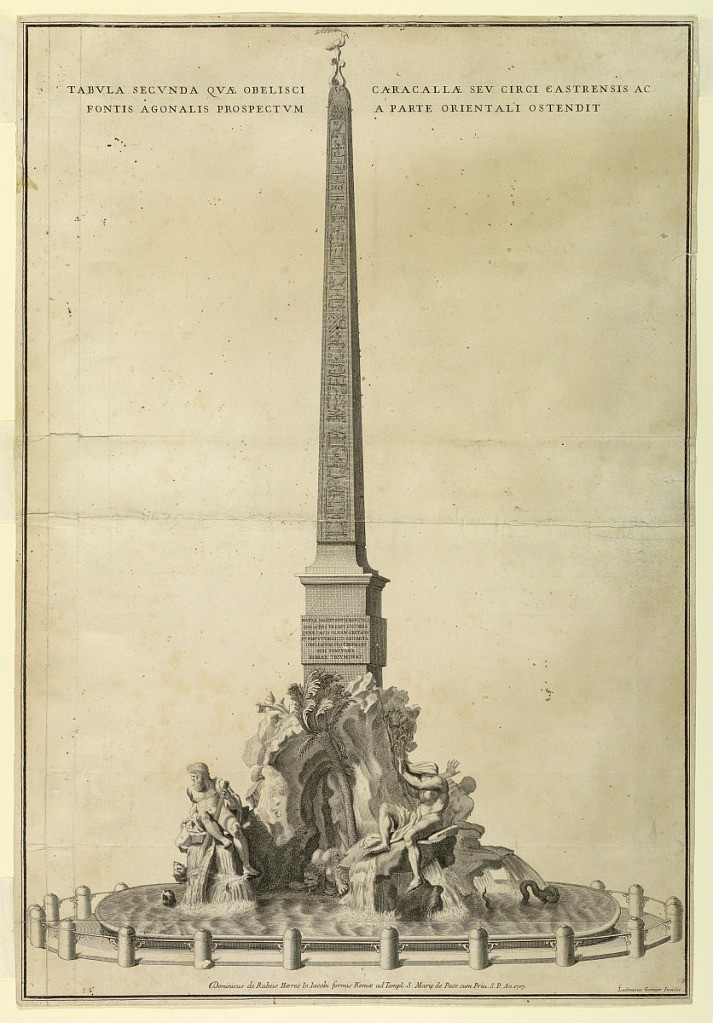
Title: Bernini's Fountain of the Four Rivers
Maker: Louis Gomier, French, 1713 - 1730
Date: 1707
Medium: Engraving on paper
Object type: Print
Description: The fountain of the four rivers in the Piazza Navona, Rome, designed by Giovanni Lorezo Bernini as a base for the obelisk removed from before the Baths of Caracalla.